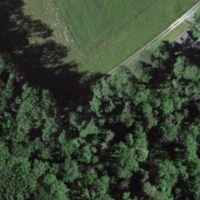
EUNIS habitat code: 41
Species observed at this site:
Lamium galeobdolon